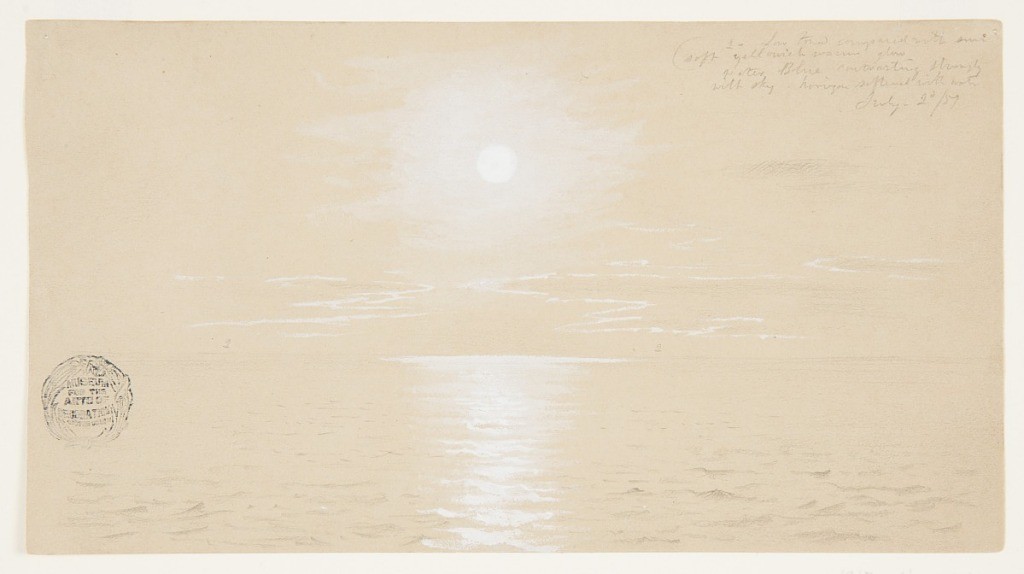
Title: Seascape near Newfoundland, Canada
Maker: Frederic Edwin Church, American, 1826–1900
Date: July 2, 1859
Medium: Graphite and white gouache on light brown paper
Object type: Drawing
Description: Seascape sketch showing a view of the low sun reflecting its light off of the surface of the ocean near Newfoundland island, Canada. Rippling ocean waters extend from the foreground to the horizon in the background, and reflect the sun's light along a central vertical axis. Above, the hazy, possibly rising sun illuminates the edges of low lying clouds near the horizon.